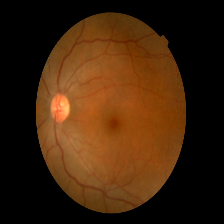
Diabetic retinopathy grade: Mild